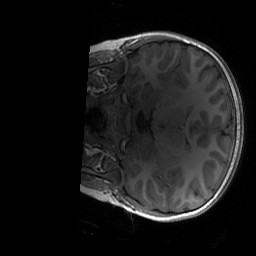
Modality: T1w
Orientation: coronal
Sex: female
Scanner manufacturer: siemens
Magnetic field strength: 3 T
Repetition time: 1.9 s
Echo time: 0.00243 s